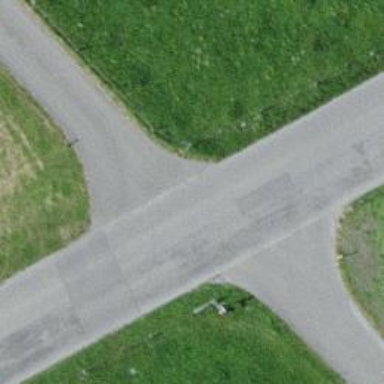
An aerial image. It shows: Tertiary road with asphalt surface.